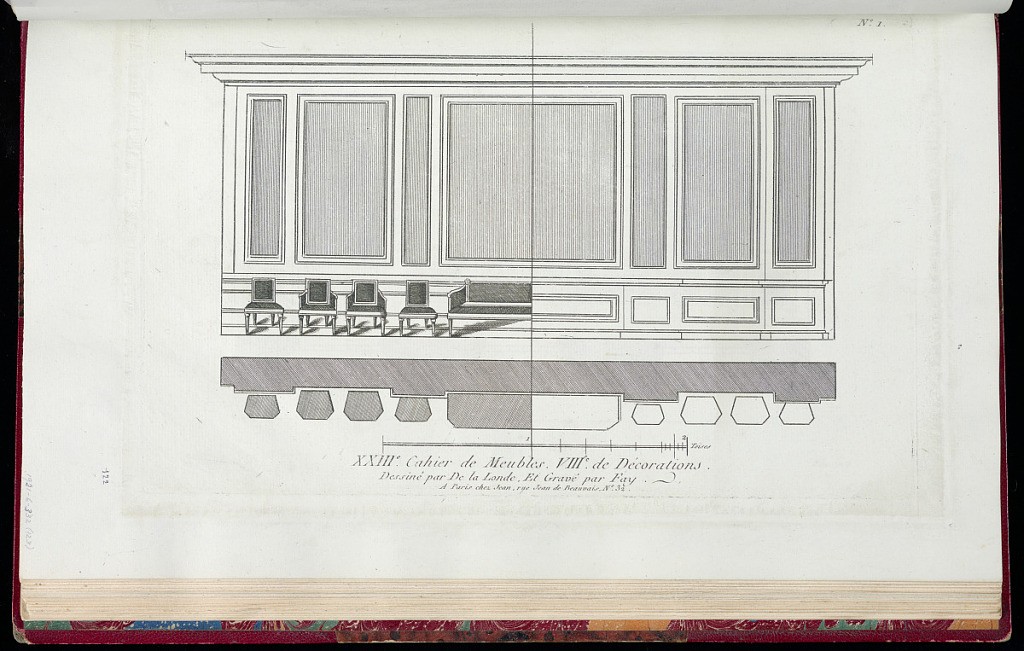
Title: Design for a Room Wall
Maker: Richard de Lalonde, French, active 1780–96
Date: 1780-1789
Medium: Etching on off-white laid paper
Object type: Print
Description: Design and plan for a back wall of a room with empty paneling. The design is split, with chairs represented on the left half. The plate is numbered.